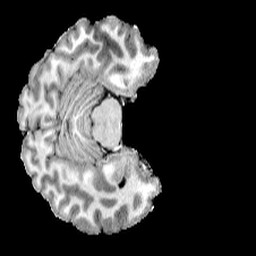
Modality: T1w
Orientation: axial
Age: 42
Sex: female
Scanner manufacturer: siemens
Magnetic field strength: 6.98 T
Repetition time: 6 s
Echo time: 0.00302 s